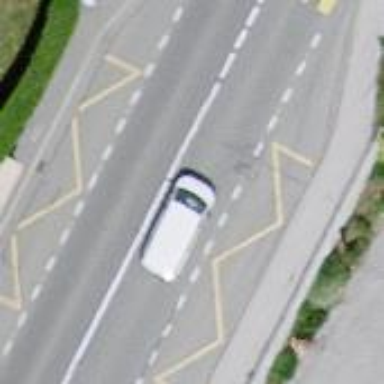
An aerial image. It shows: Public transport stop position.